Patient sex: F
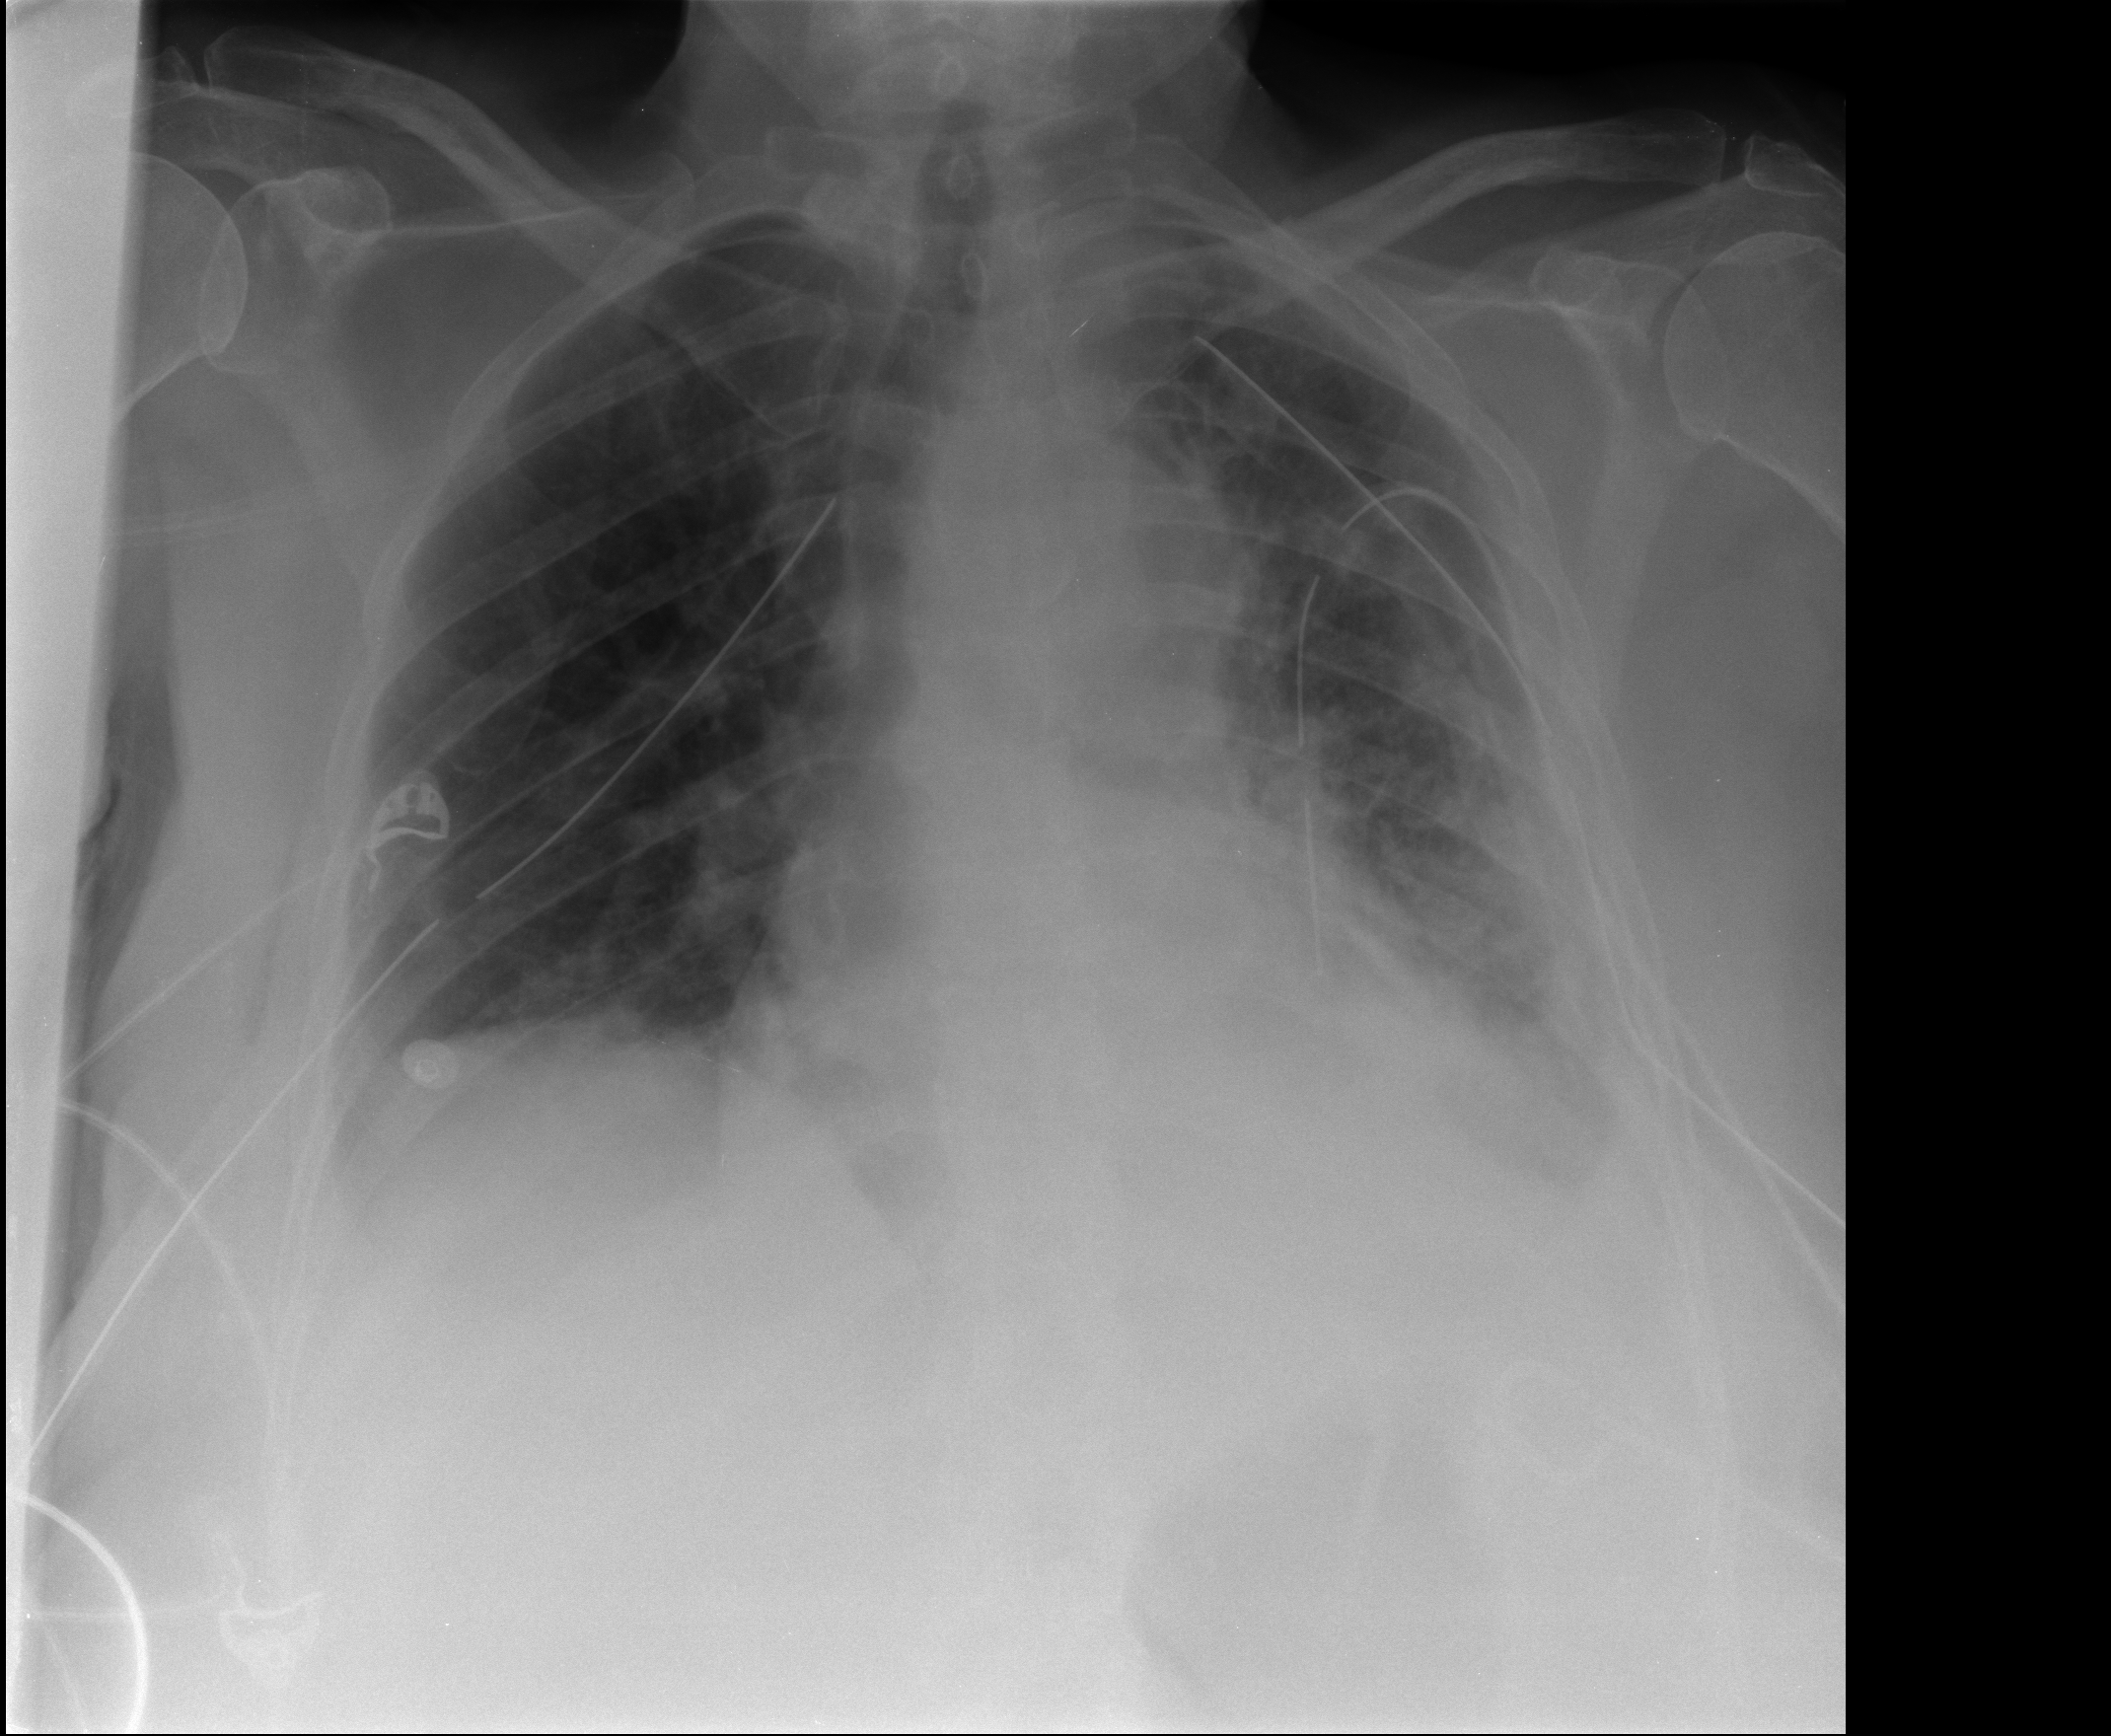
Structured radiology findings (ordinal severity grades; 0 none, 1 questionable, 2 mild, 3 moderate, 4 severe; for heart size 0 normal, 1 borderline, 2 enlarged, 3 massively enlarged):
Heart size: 2
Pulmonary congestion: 1
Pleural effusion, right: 2
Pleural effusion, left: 2
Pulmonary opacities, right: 0
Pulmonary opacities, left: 2
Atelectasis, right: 2
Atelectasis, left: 2